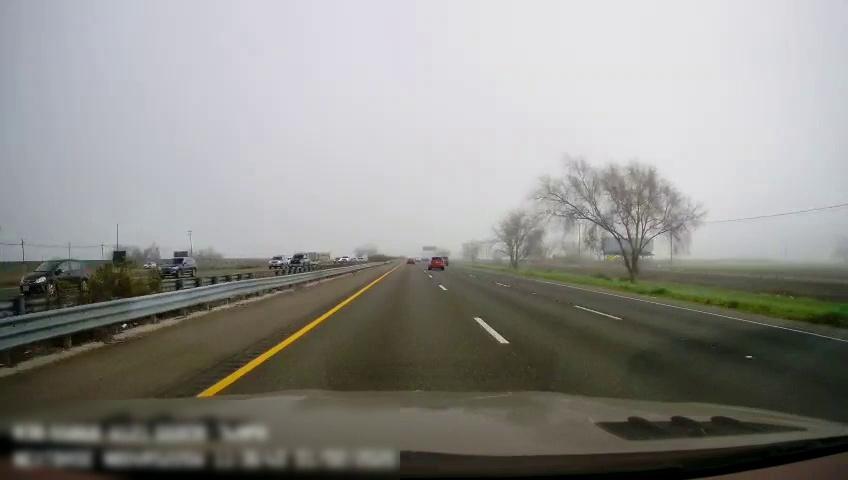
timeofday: Day
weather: Sunny
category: Drivable Space
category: Drivable Space
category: Drivable Space
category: Vehicles | SUV
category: Vehicles | SUV
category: Vehicles | SUV
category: Vehicles | SUV
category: Vehicles | Car
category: Vehicles | SUV
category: Lanes | Current Lane
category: Lanes | Current Lane
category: Lanes | Alternate Lane
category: Lanes | Alternate Lane